Interaction volume radius: 5 \u00c5
Interaction volume height: 15 \u00c5
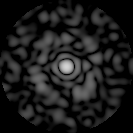
Disorder parameter: 0.8028